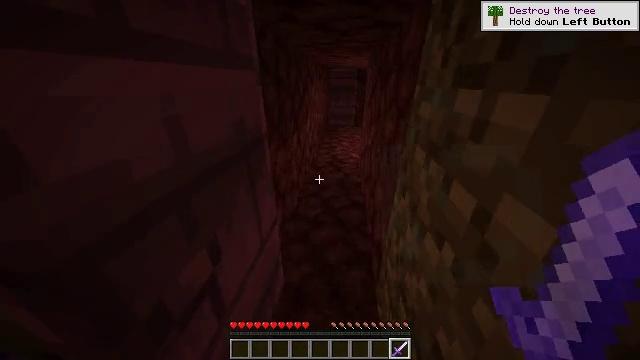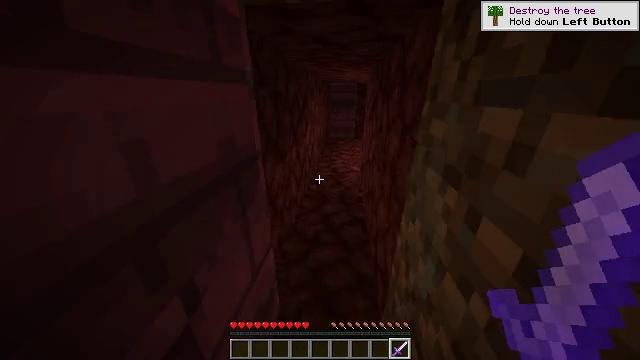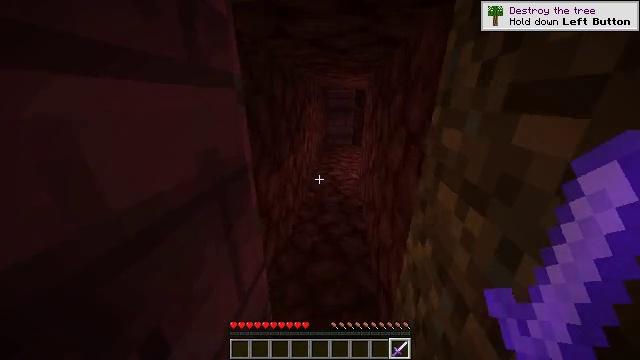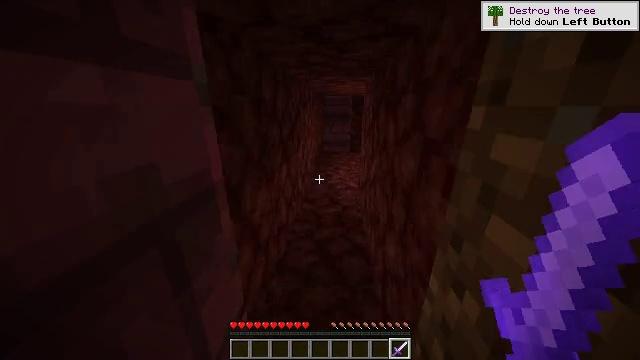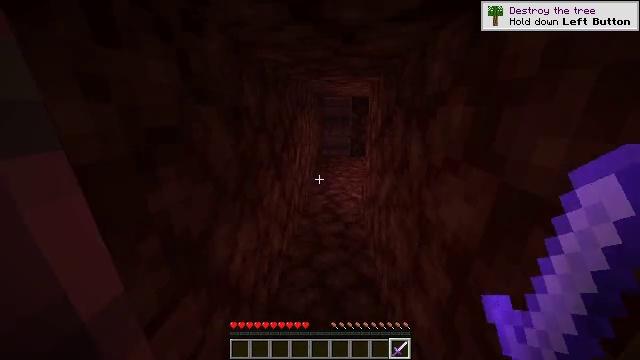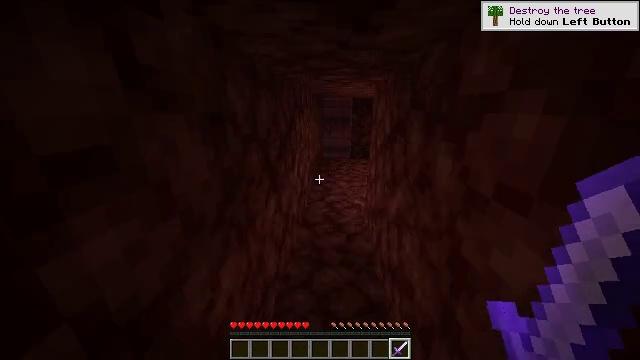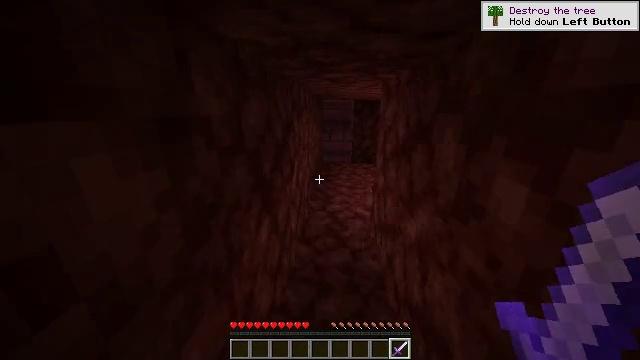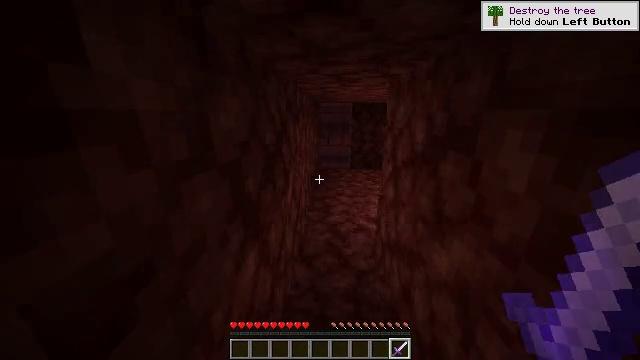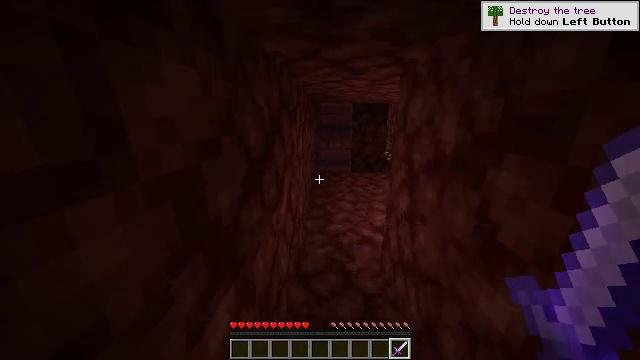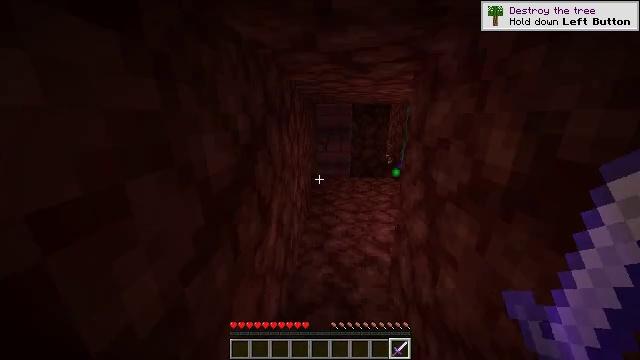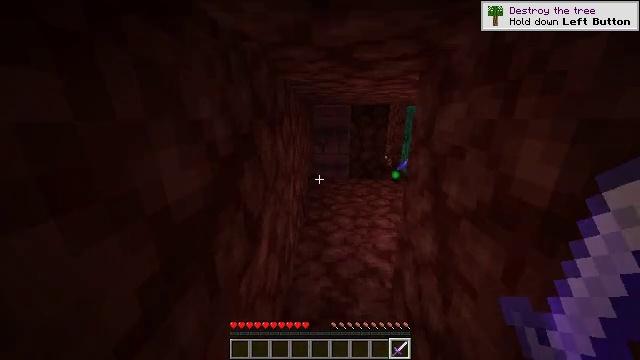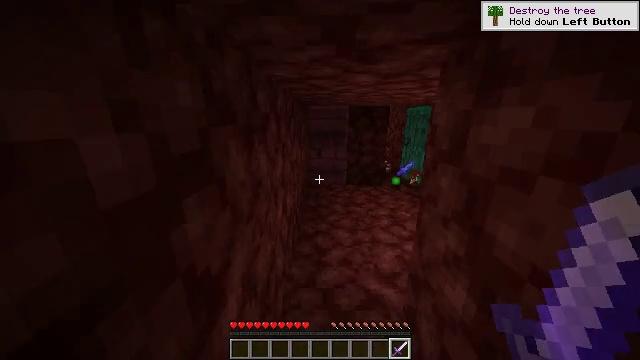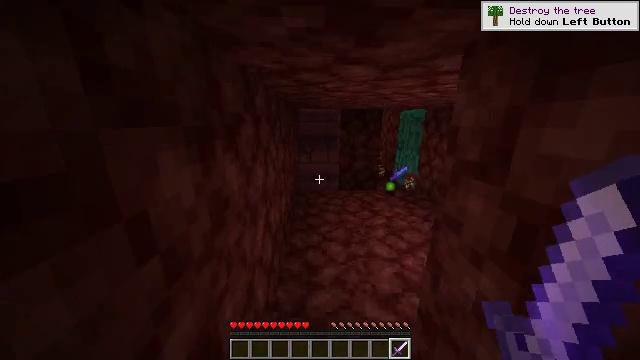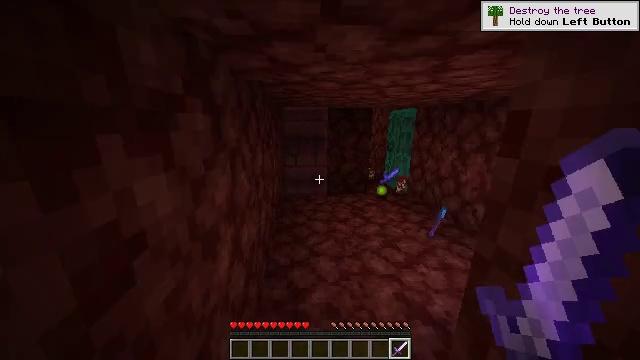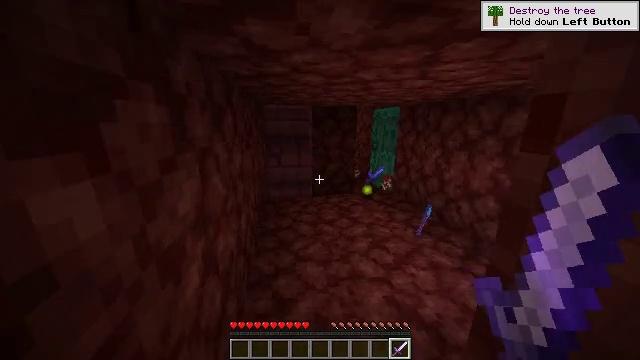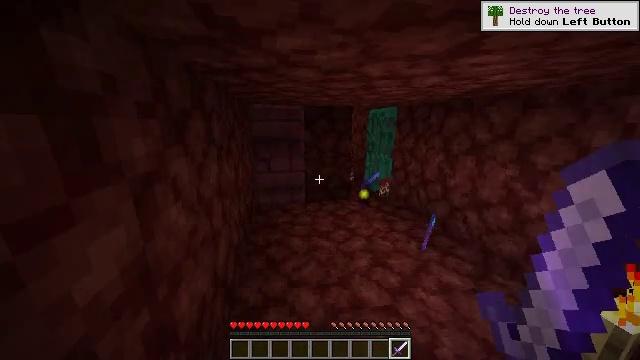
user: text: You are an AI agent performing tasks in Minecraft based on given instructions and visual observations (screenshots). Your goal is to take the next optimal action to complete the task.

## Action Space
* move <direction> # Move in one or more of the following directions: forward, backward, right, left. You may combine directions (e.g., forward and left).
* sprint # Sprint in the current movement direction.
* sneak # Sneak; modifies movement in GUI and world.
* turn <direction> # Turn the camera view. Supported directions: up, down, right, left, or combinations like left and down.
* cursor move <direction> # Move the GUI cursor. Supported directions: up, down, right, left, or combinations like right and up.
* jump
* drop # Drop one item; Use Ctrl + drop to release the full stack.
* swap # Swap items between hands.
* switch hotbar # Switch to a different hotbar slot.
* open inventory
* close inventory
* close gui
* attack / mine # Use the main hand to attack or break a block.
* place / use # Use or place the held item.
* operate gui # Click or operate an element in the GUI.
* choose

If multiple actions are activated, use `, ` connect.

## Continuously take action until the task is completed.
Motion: motion action
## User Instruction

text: Kill mobs.
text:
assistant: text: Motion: move forward, turn up
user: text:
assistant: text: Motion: move forward, turn up
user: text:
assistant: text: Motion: move forward, turn right and up
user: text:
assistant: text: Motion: move forward
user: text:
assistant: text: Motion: move forward
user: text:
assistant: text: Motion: move forward
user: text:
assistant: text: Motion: move forward, turn up
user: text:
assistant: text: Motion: move forward
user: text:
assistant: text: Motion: move forward
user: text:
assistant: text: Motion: move forward
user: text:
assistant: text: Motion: move forward
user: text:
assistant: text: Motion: move forward, turn right
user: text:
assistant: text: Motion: move forward, turn right
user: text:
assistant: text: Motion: move forward, turn right
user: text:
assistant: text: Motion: move forward, turn right
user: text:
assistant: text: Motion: move forward, turn right
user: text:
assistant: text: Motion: move forward and move right
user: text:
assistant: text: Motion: move forward and move right
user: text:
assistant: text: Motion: move forward and move right
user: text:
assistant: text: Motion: move forward and move right
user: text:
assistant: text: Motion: move forward and move right, turn left
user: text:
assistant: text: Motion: move forward and move right, turn left
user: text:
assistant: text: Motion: move forward and move right, turn left
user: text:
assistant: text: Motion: move forward and move right, turn left
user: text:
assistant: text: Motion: move forward, turn left
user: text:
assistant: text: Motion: move forward, turn left
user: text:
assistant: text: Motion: move forward, turn left
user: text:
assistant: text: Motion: turn left
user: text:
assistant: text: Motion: turn left
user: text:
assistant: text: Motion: turn left